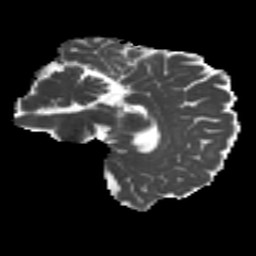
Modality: MD
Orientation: sagittal
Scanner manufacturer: siemens
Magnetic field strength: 3 T
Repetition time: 4.16 s
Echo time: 0.0806 s